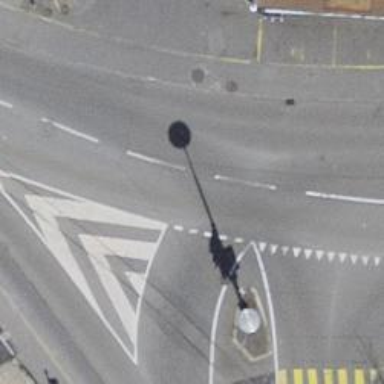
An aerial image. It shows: Primary highway with designated cycle lane.